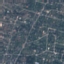
Land use / land cover: Residential